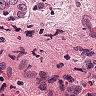
Metastatic tissue present: yes